Interaction volume radius: 5 \u00c5
Interaction volume height: 25 \u00c5
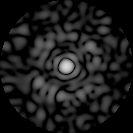
Disorder parameter: 0.823